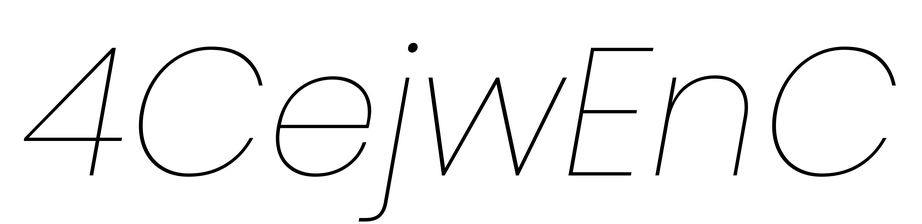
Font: Poppins-ThinItalic